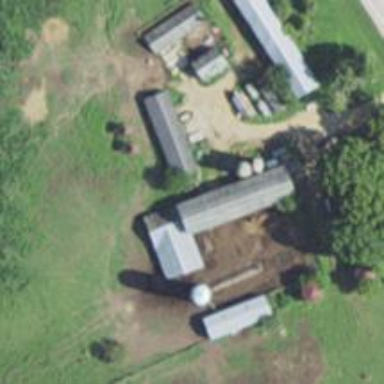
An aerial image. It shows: Silo building.